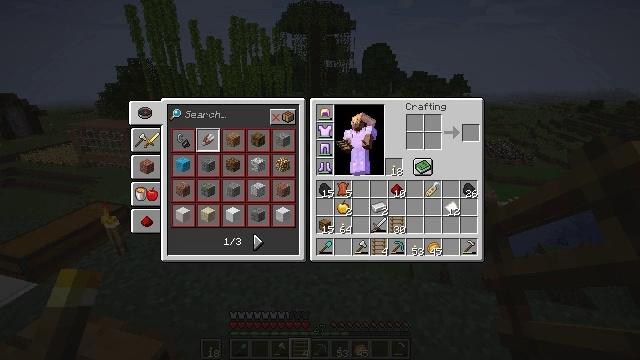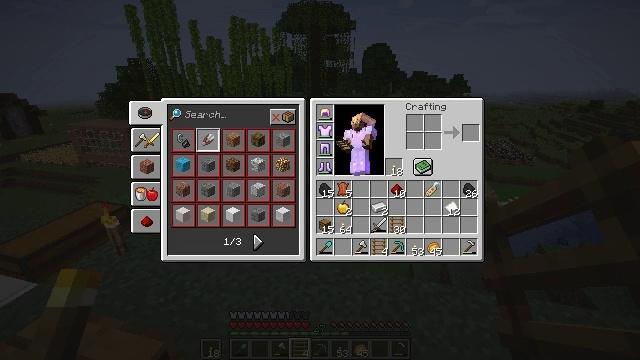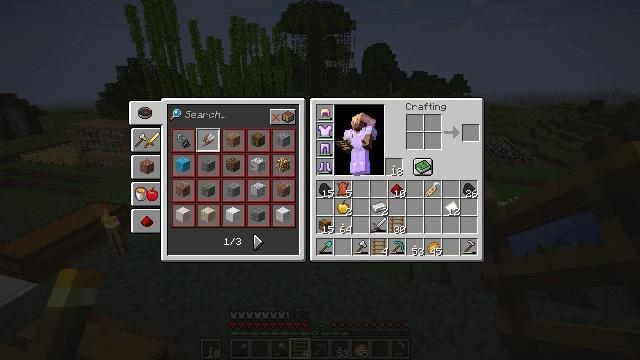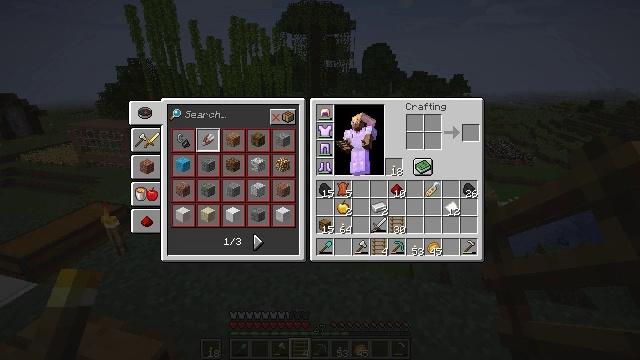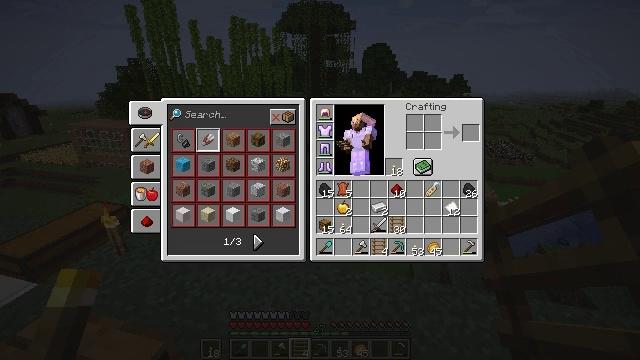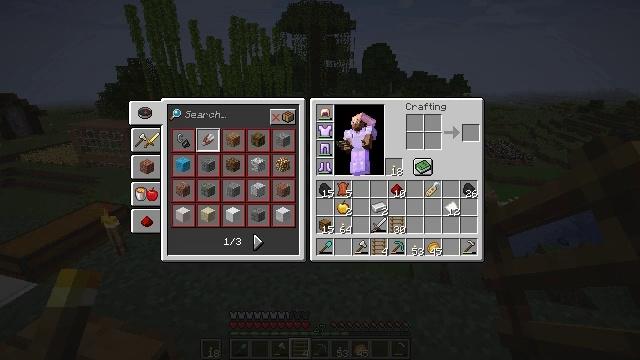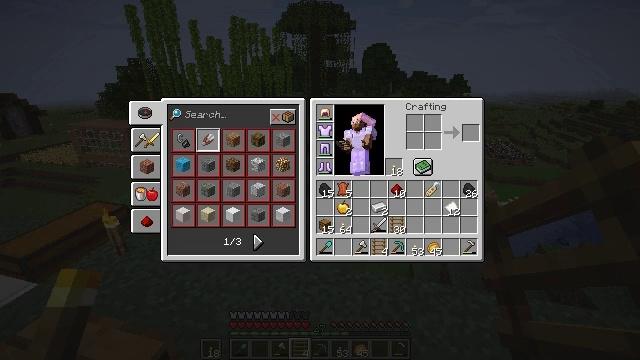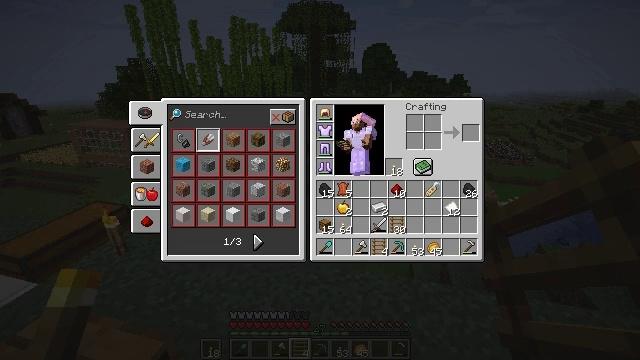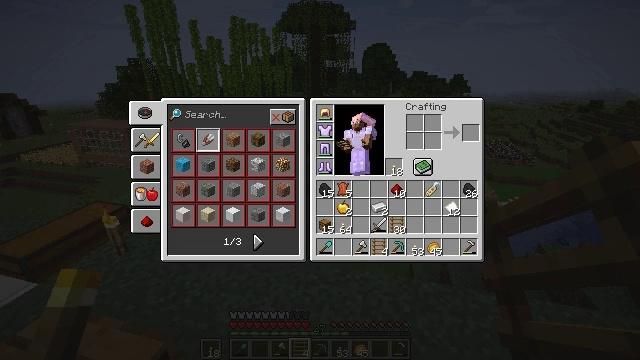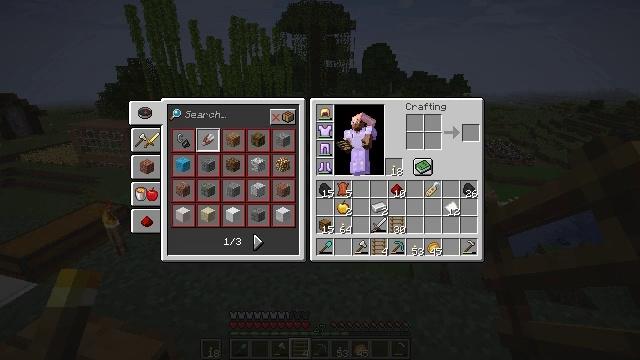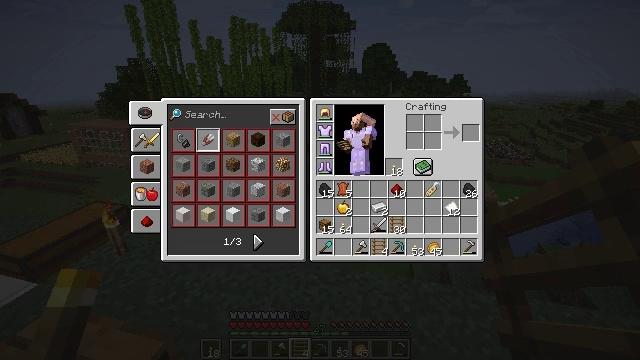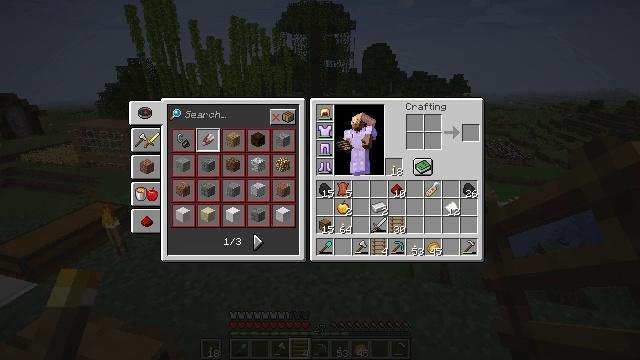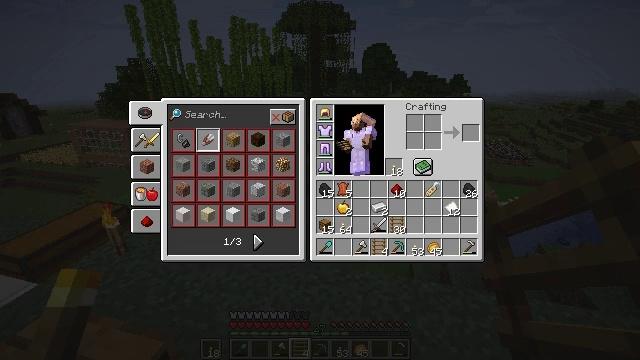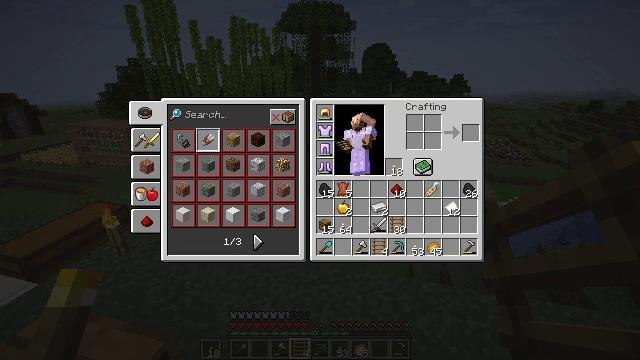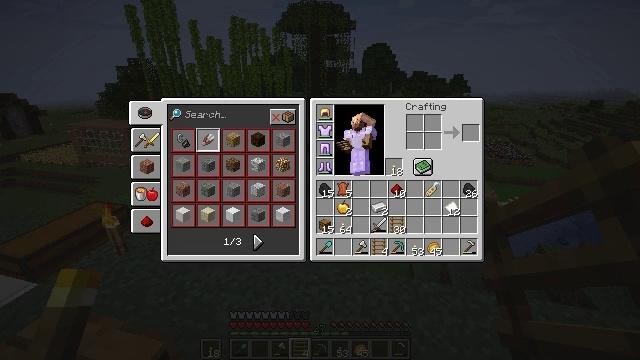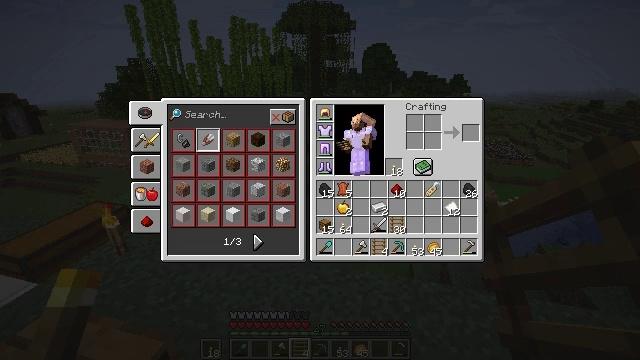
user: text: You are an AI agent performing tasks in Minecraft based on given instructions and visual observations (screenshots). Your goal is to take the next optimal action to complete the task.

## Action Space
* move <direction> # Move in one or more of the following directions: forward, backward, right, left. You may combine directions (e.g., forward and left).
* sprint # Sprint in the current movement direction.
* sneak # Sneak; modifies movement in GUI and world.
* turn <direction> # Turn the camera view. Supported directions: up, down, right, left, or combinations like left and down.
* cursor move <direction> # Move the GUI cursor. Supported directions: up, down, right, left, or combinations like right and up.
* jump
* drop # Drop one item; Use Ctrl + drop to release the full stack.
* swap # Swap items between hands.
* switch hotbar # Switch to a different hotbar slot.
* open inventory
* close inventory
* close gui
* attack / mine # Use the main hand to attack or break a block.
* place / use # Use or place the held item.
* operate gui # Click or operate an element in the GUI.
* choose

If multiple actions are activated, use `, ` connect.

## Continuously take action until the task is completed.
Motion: motion action
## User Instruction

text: Disassemble the ladder.
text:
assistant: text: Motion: no_op
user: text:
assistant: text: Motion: no_op
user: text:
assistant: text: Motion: no_op
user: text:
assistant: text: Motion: no_op
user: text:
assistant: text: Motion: no_op
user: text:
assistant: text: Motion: no_op
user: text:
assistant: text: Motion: no_op
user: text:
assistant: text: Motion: no_op
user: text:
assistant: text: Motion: no_op
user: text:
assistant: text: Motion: no_op
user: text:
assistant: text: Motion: no_op
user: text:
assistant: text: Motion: no_op
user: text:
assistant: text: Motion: no_op
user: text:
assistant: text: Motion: no_op
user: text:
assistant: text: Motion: no_op
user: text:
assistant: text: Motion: no_op
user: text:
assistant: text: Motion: no_op
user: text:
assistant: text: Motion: no_op
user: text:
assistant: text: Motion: no_op
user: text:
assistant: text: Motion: no_op
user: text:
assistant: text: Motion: no_op
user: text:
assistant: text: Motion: no_op
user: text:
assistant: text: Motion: no_op
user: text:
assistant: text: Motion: no_op
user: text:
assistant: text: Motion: no_op
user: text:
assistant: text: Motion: no_op
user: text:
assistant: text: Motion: no_op
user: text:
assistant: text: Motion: no_op
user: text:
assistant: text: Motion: no_op
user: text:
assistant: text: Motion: no_op